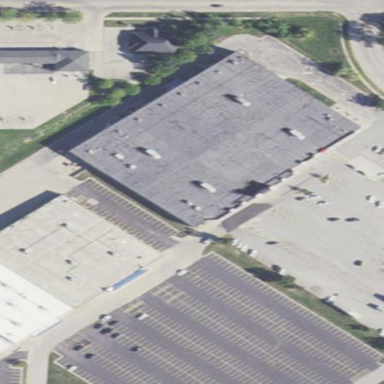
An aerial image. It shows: Commercial building.